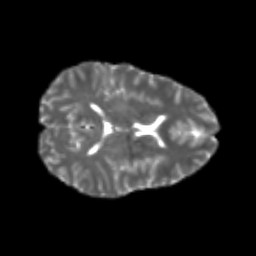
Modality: T2w
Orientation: axial
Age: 25
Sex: female
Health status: healthy
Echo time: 0.074 s